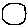
Label: circle